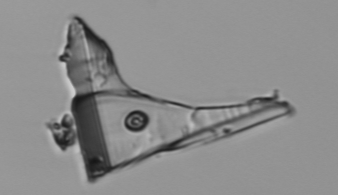
Label: Delphineis